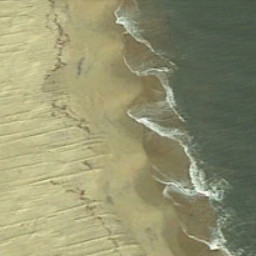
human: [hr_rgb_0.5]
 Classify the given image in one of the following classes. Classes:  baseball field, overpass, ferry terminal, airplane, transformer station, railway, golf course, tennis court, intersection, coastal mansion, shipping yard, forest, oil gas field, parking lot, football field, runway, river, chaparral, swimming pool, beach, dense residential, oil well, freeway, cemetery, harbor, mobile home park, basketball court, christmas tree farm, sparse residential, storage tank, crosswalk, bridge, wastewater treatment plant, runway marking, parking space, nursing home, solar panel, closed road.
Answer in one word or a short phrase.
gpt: beach